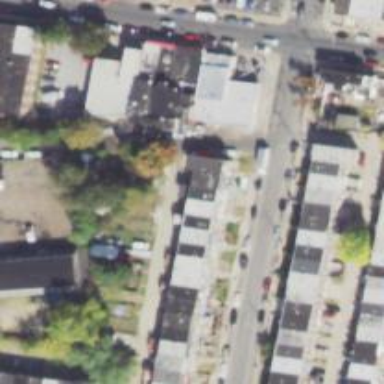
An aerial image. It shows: Alleyway designated as service road.